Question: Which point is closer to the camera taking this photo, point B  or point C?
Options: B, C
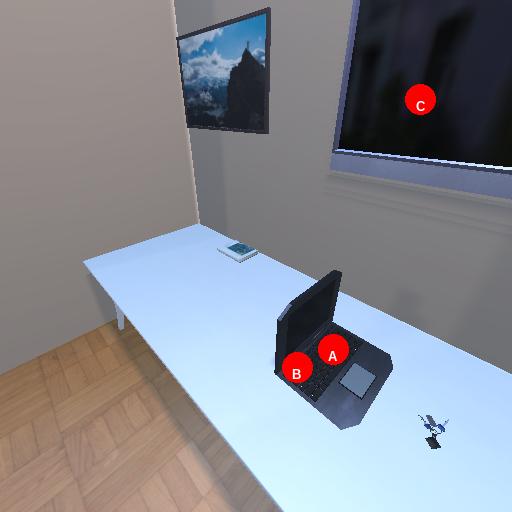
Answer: B